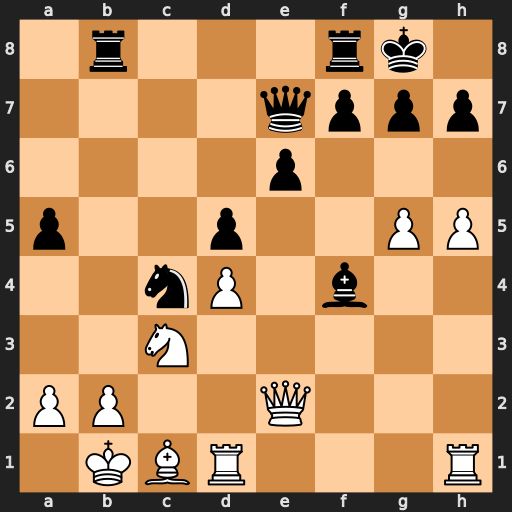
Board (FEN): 1r3rk1/4qppp/4p3/p2p2PP/2nP1b2/2N5/PP2Q3/1KBR3R
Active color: w
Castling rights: -
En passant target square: -
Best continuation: Nxd5 Qd7 Nxf4